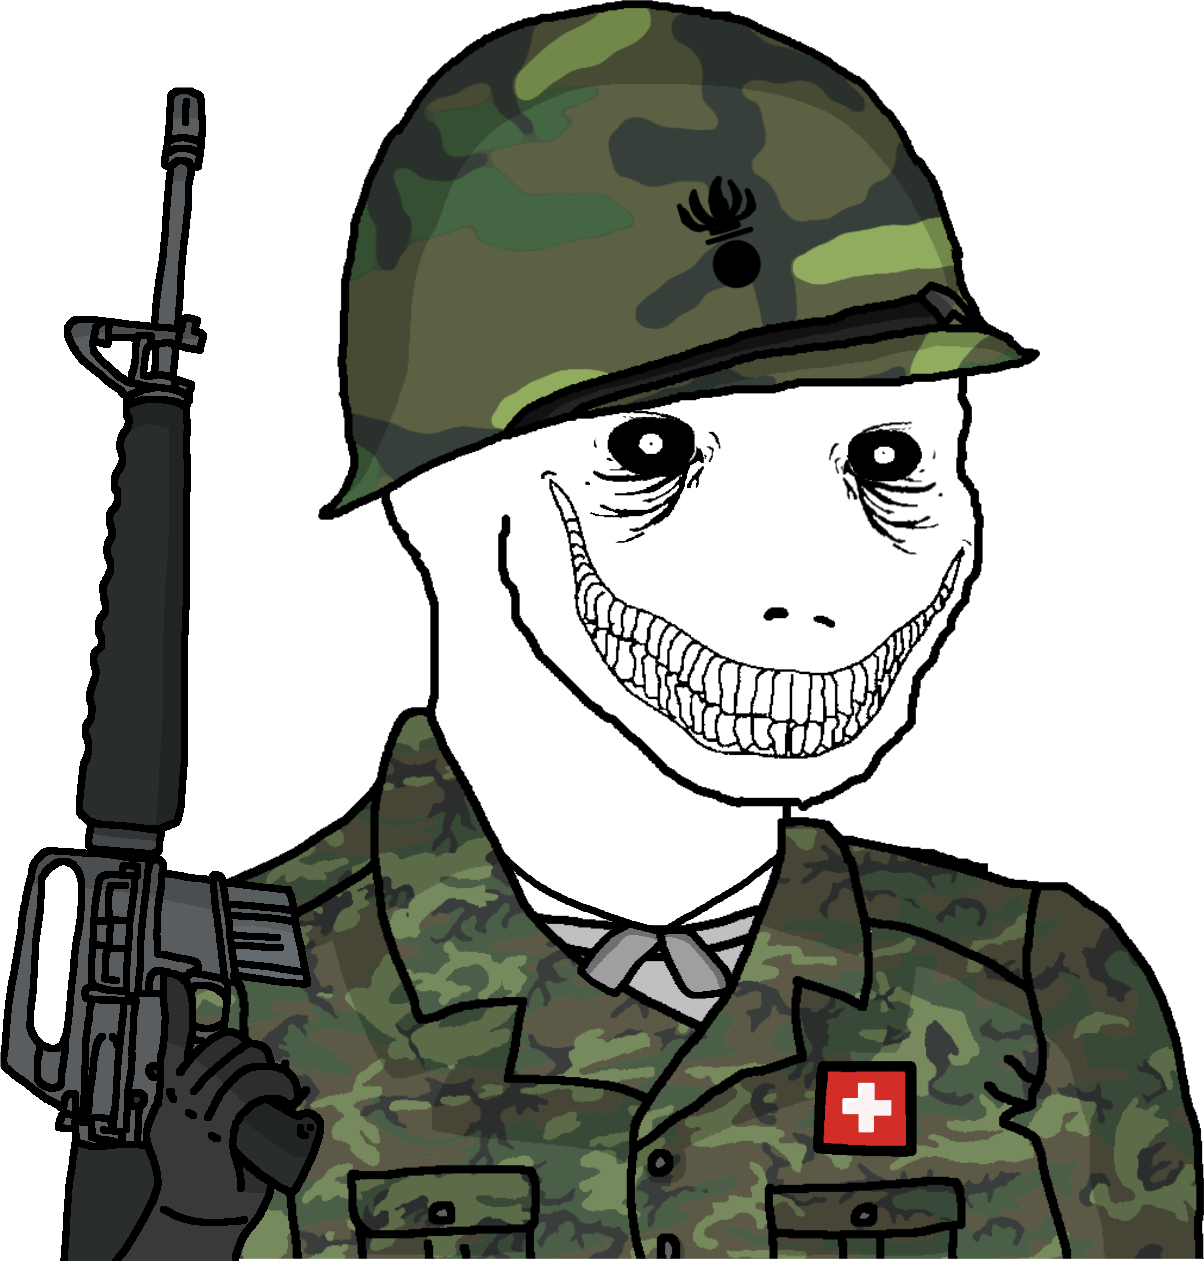
Label: 5_Oomer